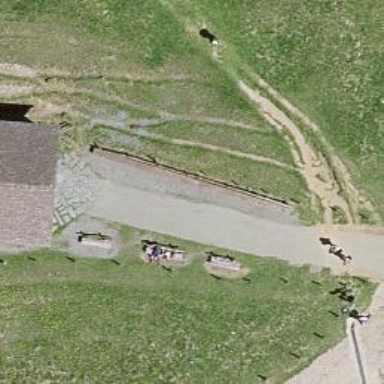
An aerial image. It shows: Brown bench.